Field crop: tomato
Growth stage: 2
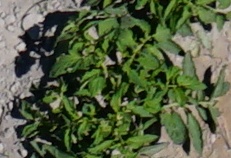
Species: tomato